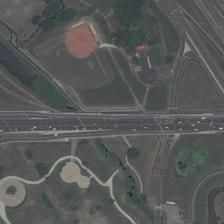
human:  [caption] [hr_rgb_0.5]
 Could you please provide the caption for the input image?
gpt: a bridge is on a small river with baseball fields on two sides of it .

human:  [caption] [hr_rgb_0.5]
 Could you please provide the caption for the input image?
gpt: a broad bridge and many black cars on it .

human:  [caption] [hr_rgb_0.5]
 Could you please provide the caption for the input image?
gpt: a long bridge is on a small river with two baseball fields on the banks of it .

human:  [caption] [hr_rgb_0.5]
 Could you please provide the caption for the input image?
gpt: the structure of this magneficent overpass is very complex since it connects the large open space and some residential areas nearby .

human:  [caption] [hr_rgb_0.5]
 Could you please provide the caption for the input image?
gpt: two baseball fields are not far from a long bridge .